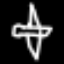
Label: airplane